Question: I would like to implement a REST API using Jersey 2 and I would like to have resources separated into interfaces and their implementations like e.g.:
'''
@Path("hello")
public interface HelloLogic {
@GET
@Produces("application/json")
public String hello();
}
public class HelloLogicResource implements HelloLogic {
public String hello() {
return "{"reply": "Hello"}";
}
}
'''
I do not have any luck getting the resources exposed though. For the hello resource just mentioned I was hoping that the following would be enough:
'''
public class MyApplication extends ResourceConfig {
public MyApplication() {
register(new MyApplicationBinder());
}
}
public class MyApplicationBinder extends AbstractBinder {
@Override
protected void configure() {
bind(HelloLogic.class).to(HelloLogicResource.class);
}
}
'''
web.xml:
'''
<servlet>
<servlet-name>MyApplication</servlet-name>
<servlet-class>org.glassfish.jersey.servlet.ServletContainer</servlet-class>
<init-param>
<param-name>javax.ws.rs.Application</param-name>
<param-value>stines.api.MyApplication</param-value>
</init-param>
<load-on-startup>1</load-on-startup>
</servlet>
<servlet-mapping>
<servlet-name>MyApplication</servlet-name>
<url-pattern>/*</url-pattern>
</servlet-mapping>
'''
pom.xml:
'''
<dependency>
<groupId>org.glassfish.jersey.containers</groupId>
<artifactId>jersey-container-servlet</artifactId>
<version>2.4.1</version>
</dependency>
'''
But when hitting
'''
http://localhost:8080/hello
'''
I get a 404 response:

Input will be greatly appreciated :) Thanks.
---
it works with this:
'''
public class MyApplication extends ResourceConfig {
public MyApplication() {
registerClasses(HelloLogicResource.class);
}
}
'''
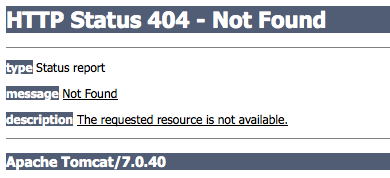
Answer: This works:
'''
public class MyApplication extends ResourceConfig {
public MyApplication() {
registerClasses(HelloLogicResource.class);
}
}
'''